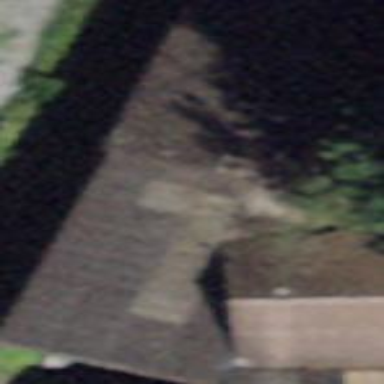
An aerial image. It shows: View of roof of building.